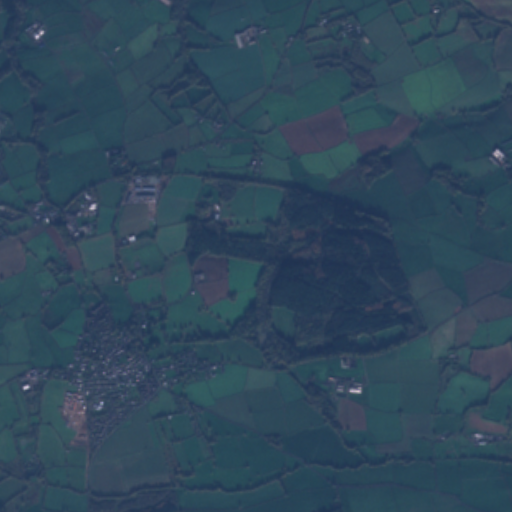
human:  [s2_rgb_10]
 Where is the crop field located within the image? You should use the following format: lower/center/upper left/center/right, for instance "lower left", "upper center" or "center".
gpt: The crop field is located in the lower of the image.
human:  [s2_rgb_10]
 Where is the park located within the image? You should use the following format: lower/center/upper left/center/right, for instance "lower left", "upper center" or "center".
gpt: The park is located in the center left of the image.
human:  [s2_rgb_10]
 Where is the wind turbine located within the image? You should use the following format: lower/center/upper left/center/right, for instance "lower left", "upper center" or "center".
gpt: The wind turbine is located in the upper center of the image.
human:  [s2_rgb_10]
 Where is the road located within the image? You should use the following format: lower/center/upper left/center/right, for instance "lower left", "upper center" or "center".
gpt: There is no road in the image.